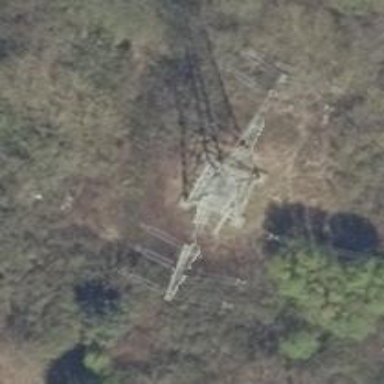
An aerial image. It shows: Three cables of power line.